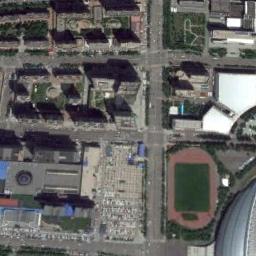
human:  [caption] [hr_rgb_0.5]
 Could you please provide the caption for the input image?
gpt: The ground track field is surrounded by some buildings and open areas .

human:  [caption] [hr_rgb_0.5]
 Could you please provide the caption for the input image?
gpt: There are many lines drawn in the track and field .

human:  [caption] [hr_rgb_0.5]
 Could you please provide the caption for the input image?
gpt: The track and field is surrounded by vegetation and there is a road distance from the residential area .

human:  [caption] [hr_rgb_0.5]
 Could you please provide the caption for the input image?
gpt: There are some buildings around the ground track field with a red track .

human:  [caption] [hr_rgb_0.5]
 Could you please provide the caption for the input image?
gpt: There are many buildings next to the ground track field .